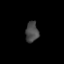
Tissue: prostate
Cell type: Endothelial cells
Senescence score: 0.7302
Nuclear area (px): 255
Mean DAPI intensity: 73.047